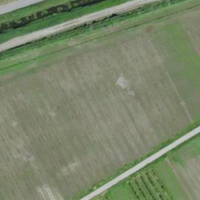
EUNIS habitat code: 24
Species observed at this site:
Cornus sanguinea